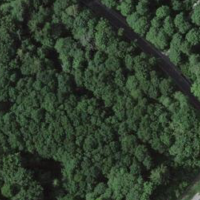
EUNIS habitat code: 41
Species observed at this site:
Jacobaea vulgaris